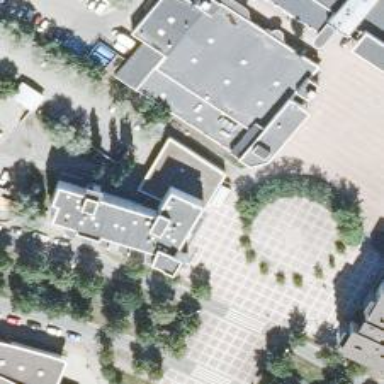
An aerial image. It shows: Healthcare clinic.